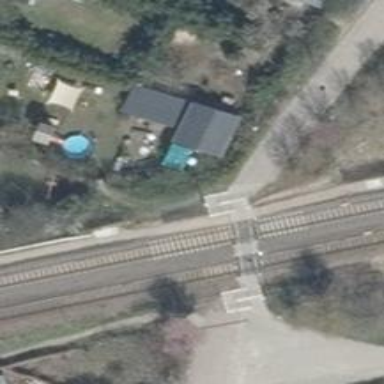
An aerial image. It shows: Railway crossing with chicane feature.